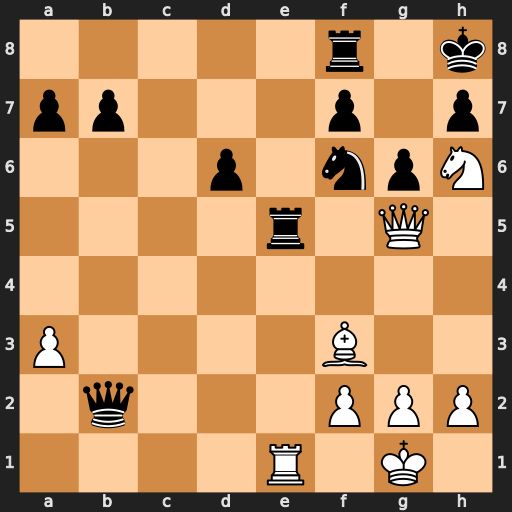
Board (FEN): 5r1k/pp3p1p/3p1npN/4r1Q1/8/P4B2/1q3PPP/4R1K1
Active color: w
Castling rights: -
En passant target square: -
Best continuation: Qxf6#